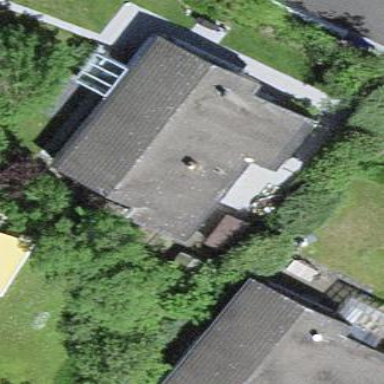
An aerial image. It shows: Detached building.